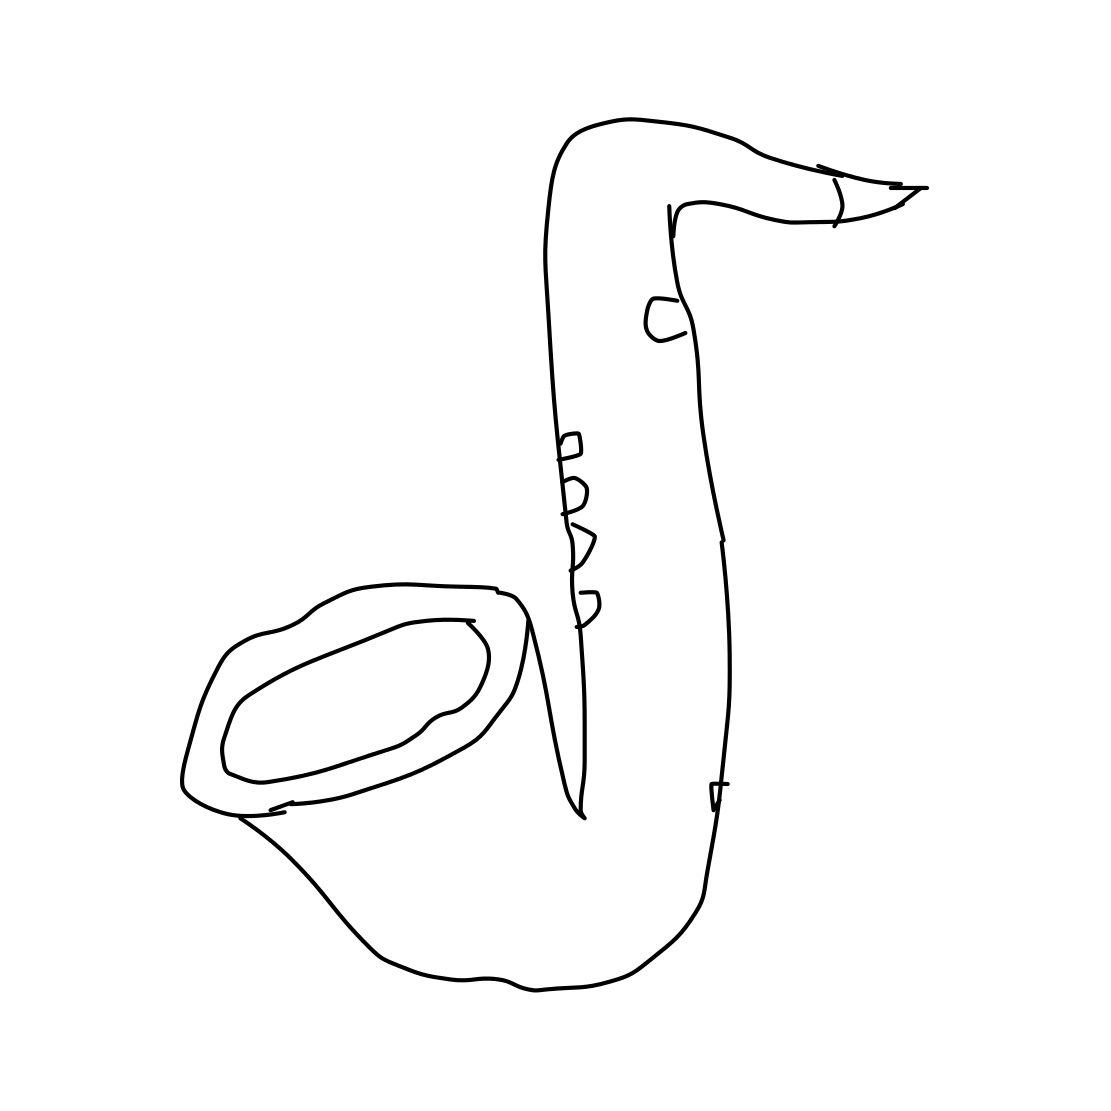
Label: saxophone